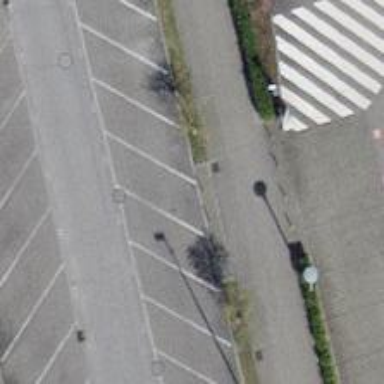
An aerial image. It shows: Bollard.